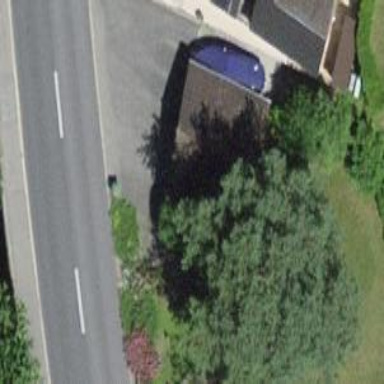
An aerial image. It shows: Garage.